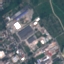
Land use / land cover class: Industrial